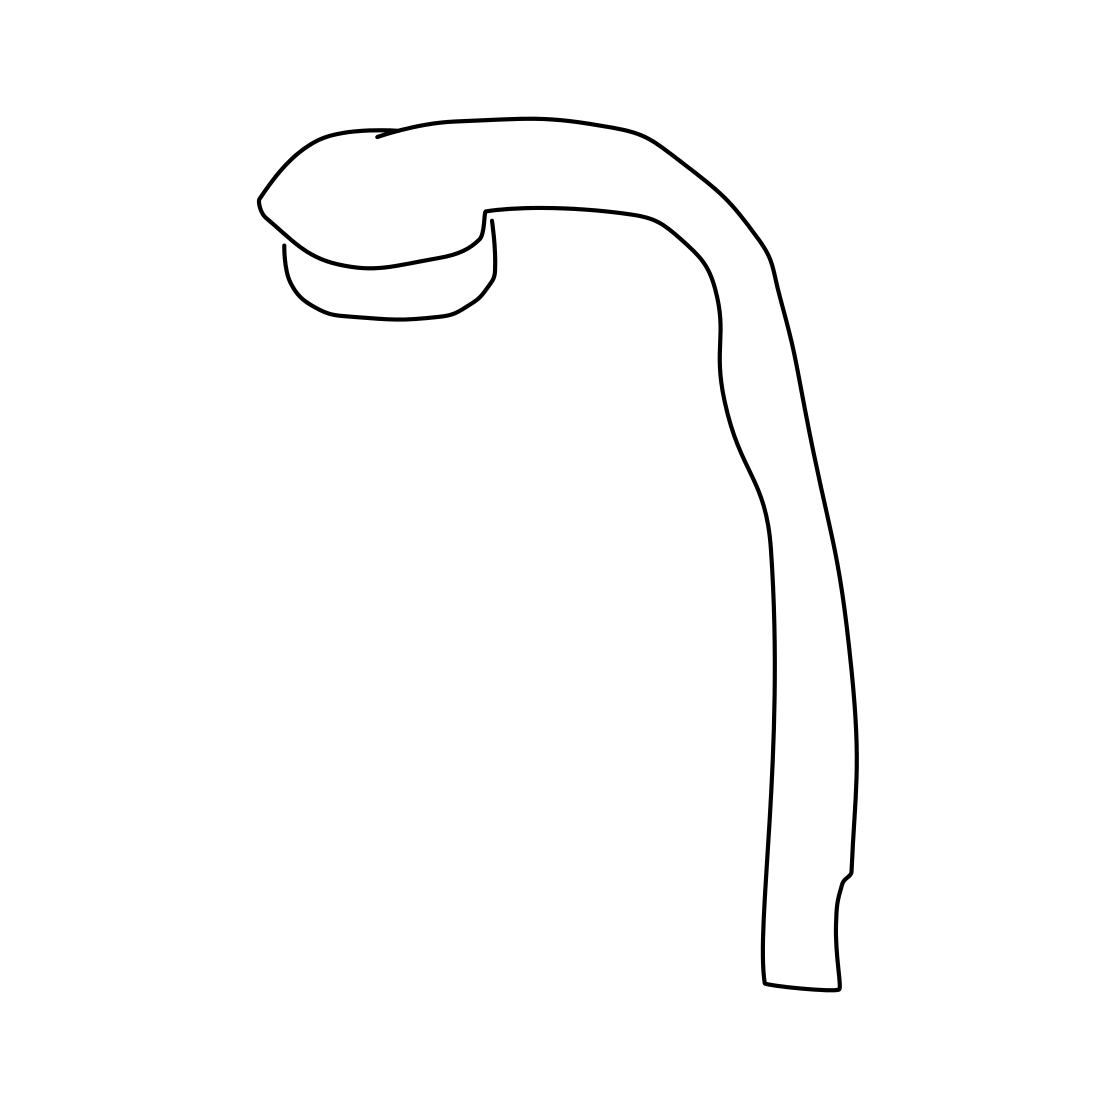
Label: streetlight